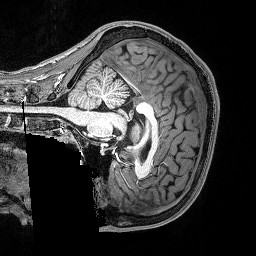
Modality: T1w
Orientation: sagittal
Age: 19
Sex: male
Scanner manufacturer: siemens
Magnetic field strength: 3 T
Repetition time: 2.53 s
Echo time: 0.0033 s